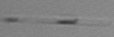
Label: Leptocylindrus